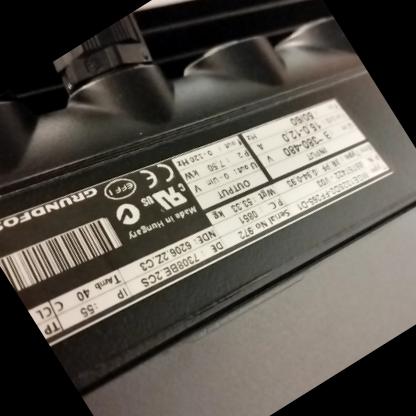
Klasa: tabliczka-znamionowa